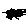
Label: bird